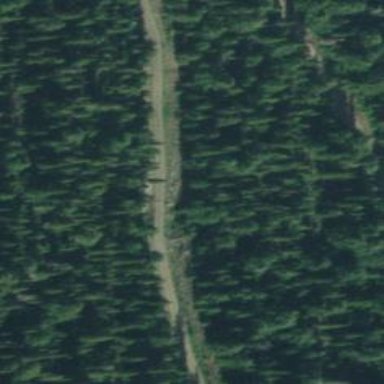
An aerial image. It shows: Track with grade 2 tracktype.